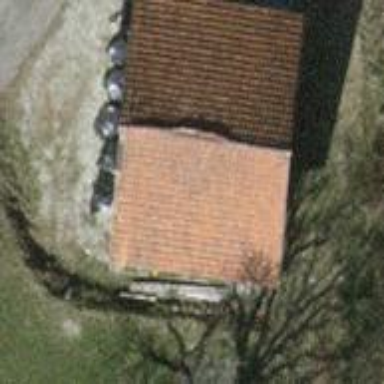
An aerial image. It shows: Barn.